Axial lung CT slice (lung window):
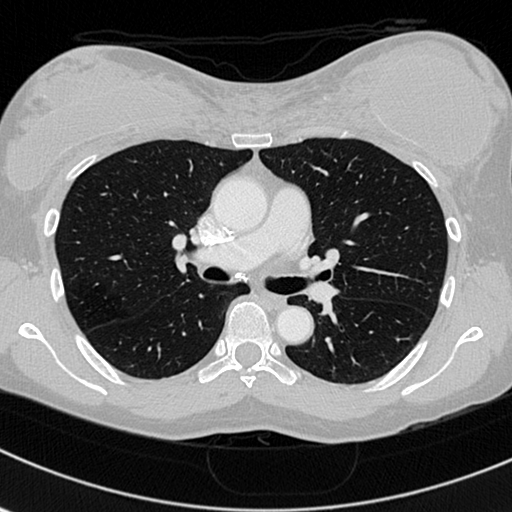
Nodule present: no